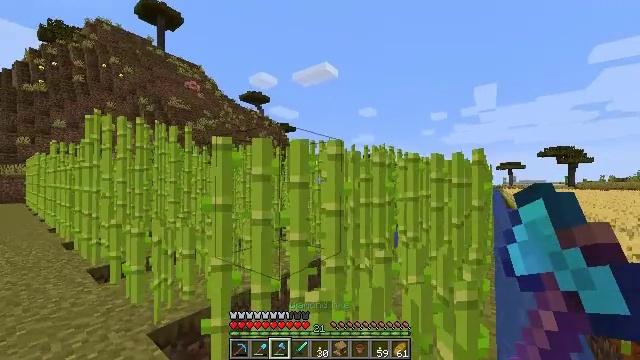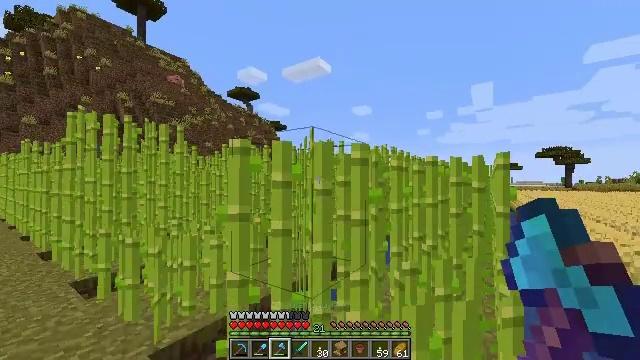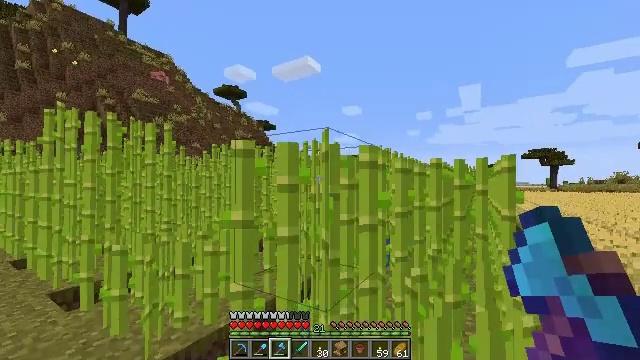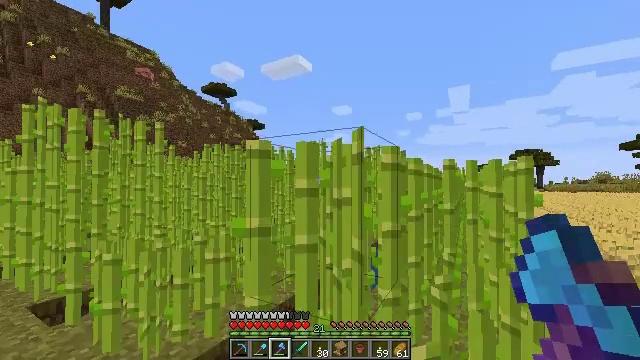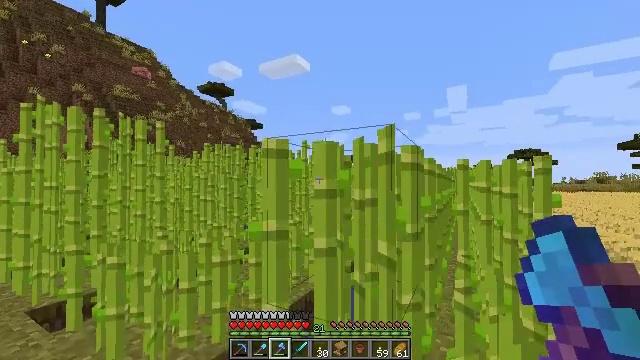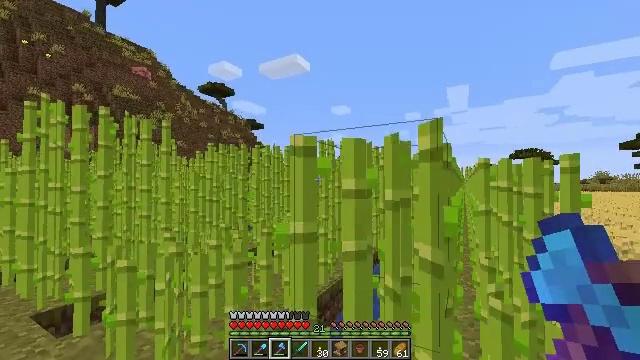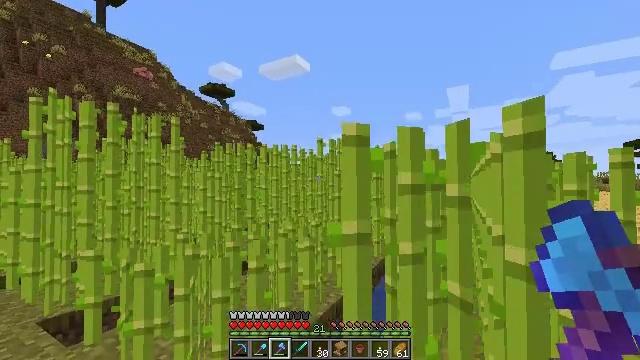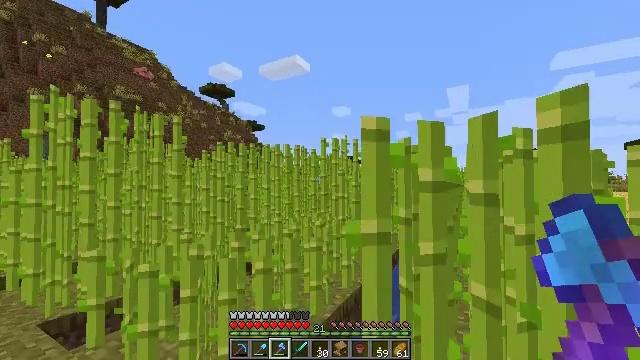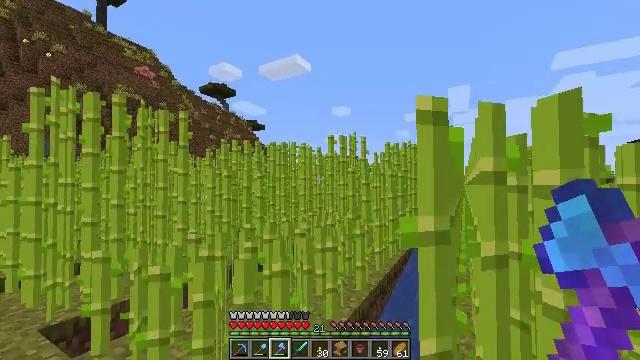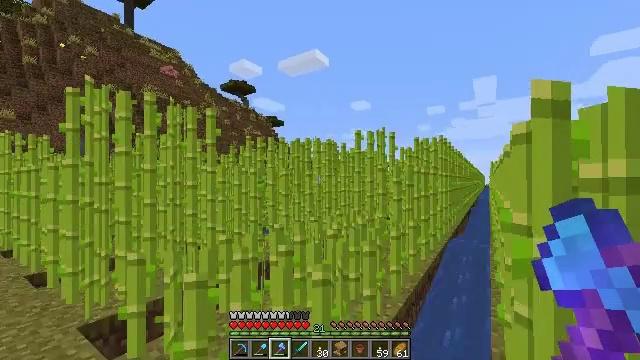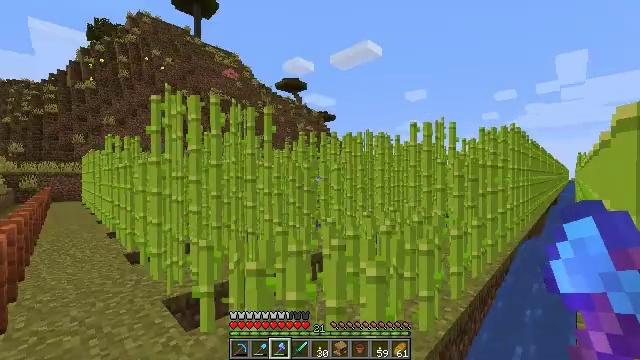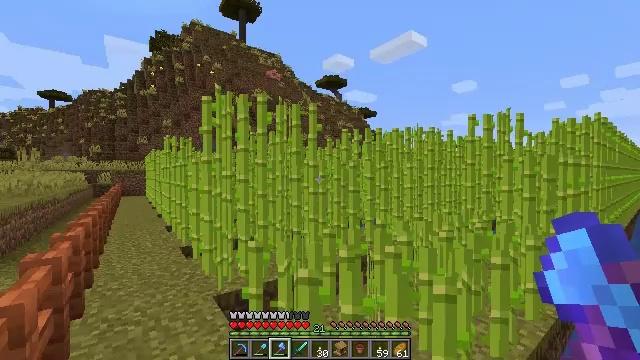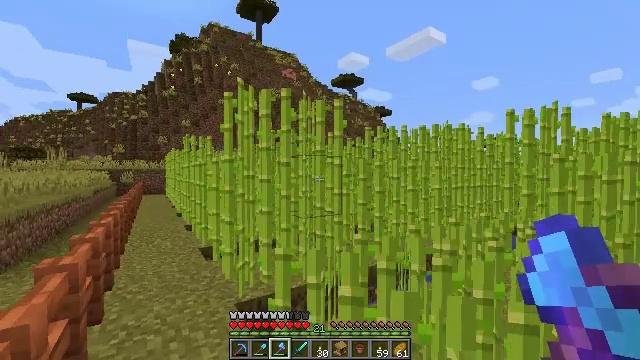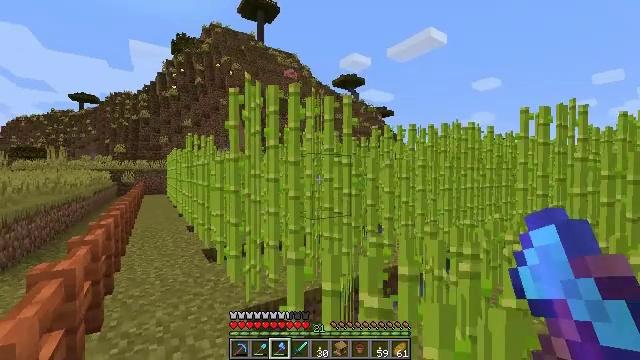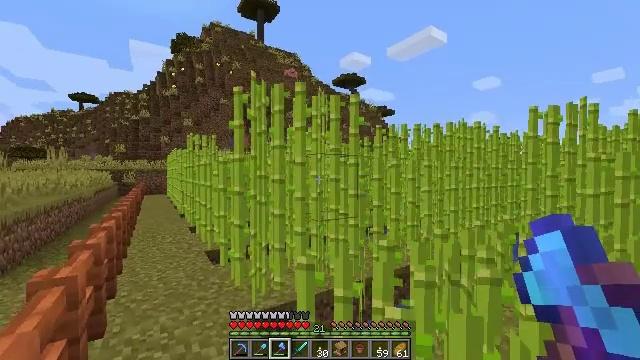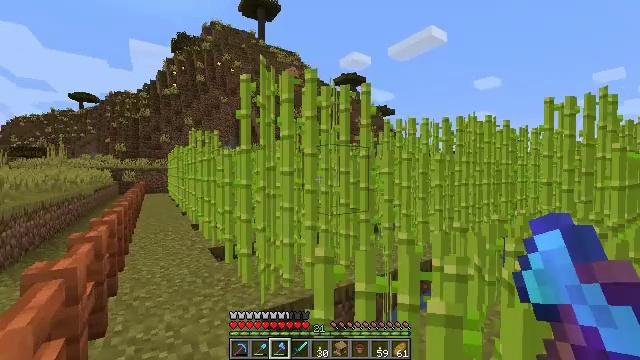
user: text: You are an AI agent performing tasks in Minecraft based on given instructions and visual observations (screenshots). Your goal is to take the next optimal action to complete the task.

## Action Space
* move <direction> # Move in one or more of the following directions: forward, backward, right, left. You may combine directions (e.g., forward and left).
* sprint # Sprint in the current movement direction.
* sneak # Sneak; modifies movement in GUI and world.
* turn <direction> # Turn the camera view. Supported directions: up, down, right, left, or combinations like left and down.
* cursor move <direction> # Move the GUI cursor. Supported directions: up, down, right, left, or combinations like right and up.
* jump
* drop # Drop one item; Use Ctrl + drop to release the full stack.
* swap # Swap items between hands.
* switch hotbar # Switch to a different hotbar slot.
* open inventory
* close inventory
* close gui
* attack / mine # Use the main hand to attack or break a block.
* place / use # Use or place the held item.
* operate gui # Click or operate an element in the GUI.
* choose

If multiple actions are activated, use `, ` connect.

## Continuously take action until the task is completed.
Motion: motion action
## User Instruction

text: Mine the sugar cane near rivers.
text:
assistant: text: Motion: move left, turn right
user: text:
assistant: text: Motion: move left, turn right
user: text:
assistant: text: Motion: move left, turn right
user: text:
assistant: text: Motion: move left
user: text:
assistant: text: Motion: move left
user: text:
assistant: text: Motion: move forward and move left
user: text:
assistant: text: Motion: move forward and move left
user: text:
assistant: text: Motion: move forward and move left
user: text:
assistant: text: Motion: move forward and move left, turn left
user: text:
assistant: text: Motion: move forward and move left, turn left and down
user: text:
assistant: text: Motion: move forward and move left, turn left
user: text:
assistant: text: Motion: move forward and move left, turn left
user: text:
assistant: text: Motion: move forward and move left
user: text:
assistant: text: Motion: move forward and move left, sneak
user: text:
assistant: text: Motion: move forward and move left, sneak
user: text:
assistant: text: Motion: move forward and move left, sneak
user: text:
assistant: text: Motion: move forward and move left, sneak, turn left
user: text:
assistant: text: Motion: move forward and move left, sneak, turn left and down
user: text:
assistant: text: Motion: move forward and move left, sneak, turn left
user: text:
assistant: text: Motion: move forward and move left, sneak, turn left
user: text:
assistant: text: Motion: move forward, sneak, turn left
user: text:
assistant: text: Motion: move forward, sneak, turn left
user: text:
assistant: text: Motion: move forward, sneak, turn left
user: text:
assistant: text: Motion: move forward, sneak
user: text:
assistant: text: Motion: move forward
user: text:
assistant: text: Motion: move forward
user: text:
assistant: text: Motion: move forward
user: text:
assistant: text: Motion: move forward, sprint
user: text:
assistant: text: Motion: move forward, sprint
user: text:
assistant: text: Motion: move forward, sprint, turn left